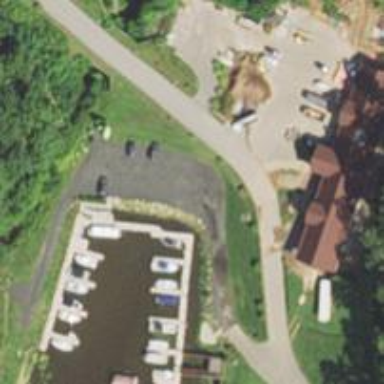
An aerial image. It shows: Marina on leisure land.